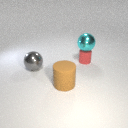
small red rubber cylinder behind large gray metal sphere